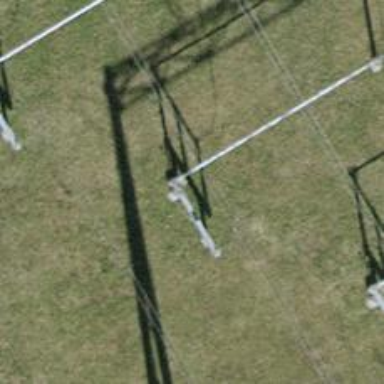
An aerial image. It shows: Switch used for power control.